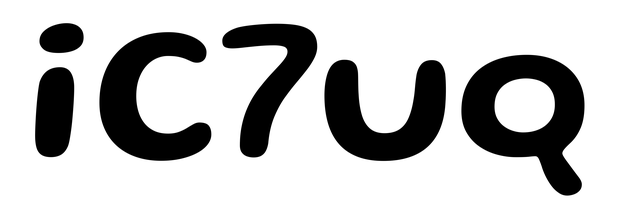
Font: Gluten_Medium